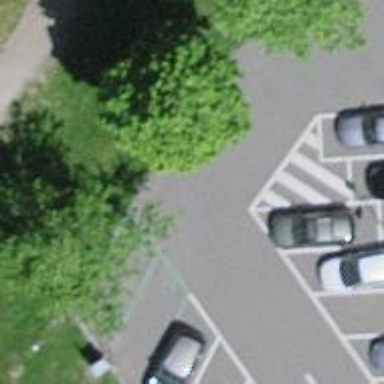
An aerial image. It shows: Asphalt parking aisle along service road.